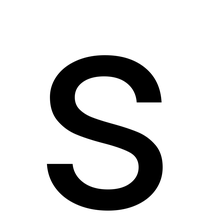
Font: Poppins-Regular